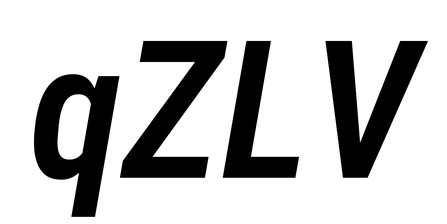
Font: Roboto-Italic_Condensed_SemiBold_Italic